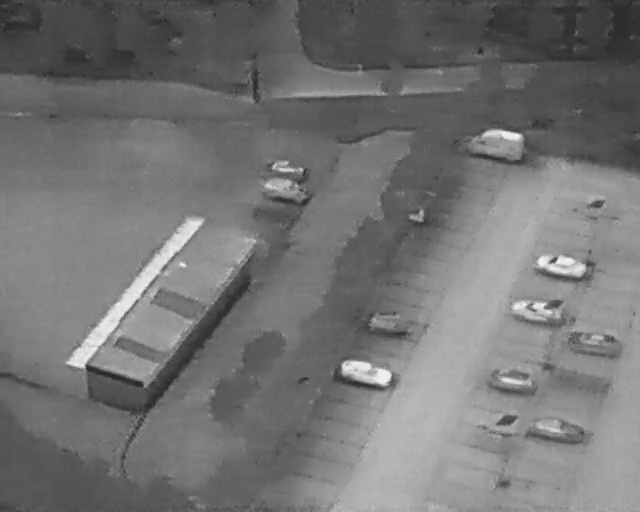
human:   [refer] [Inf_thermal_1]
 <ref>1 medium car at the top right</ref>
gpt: <box>[[75, 22, 80, 33, 11]]</box>